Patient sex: M
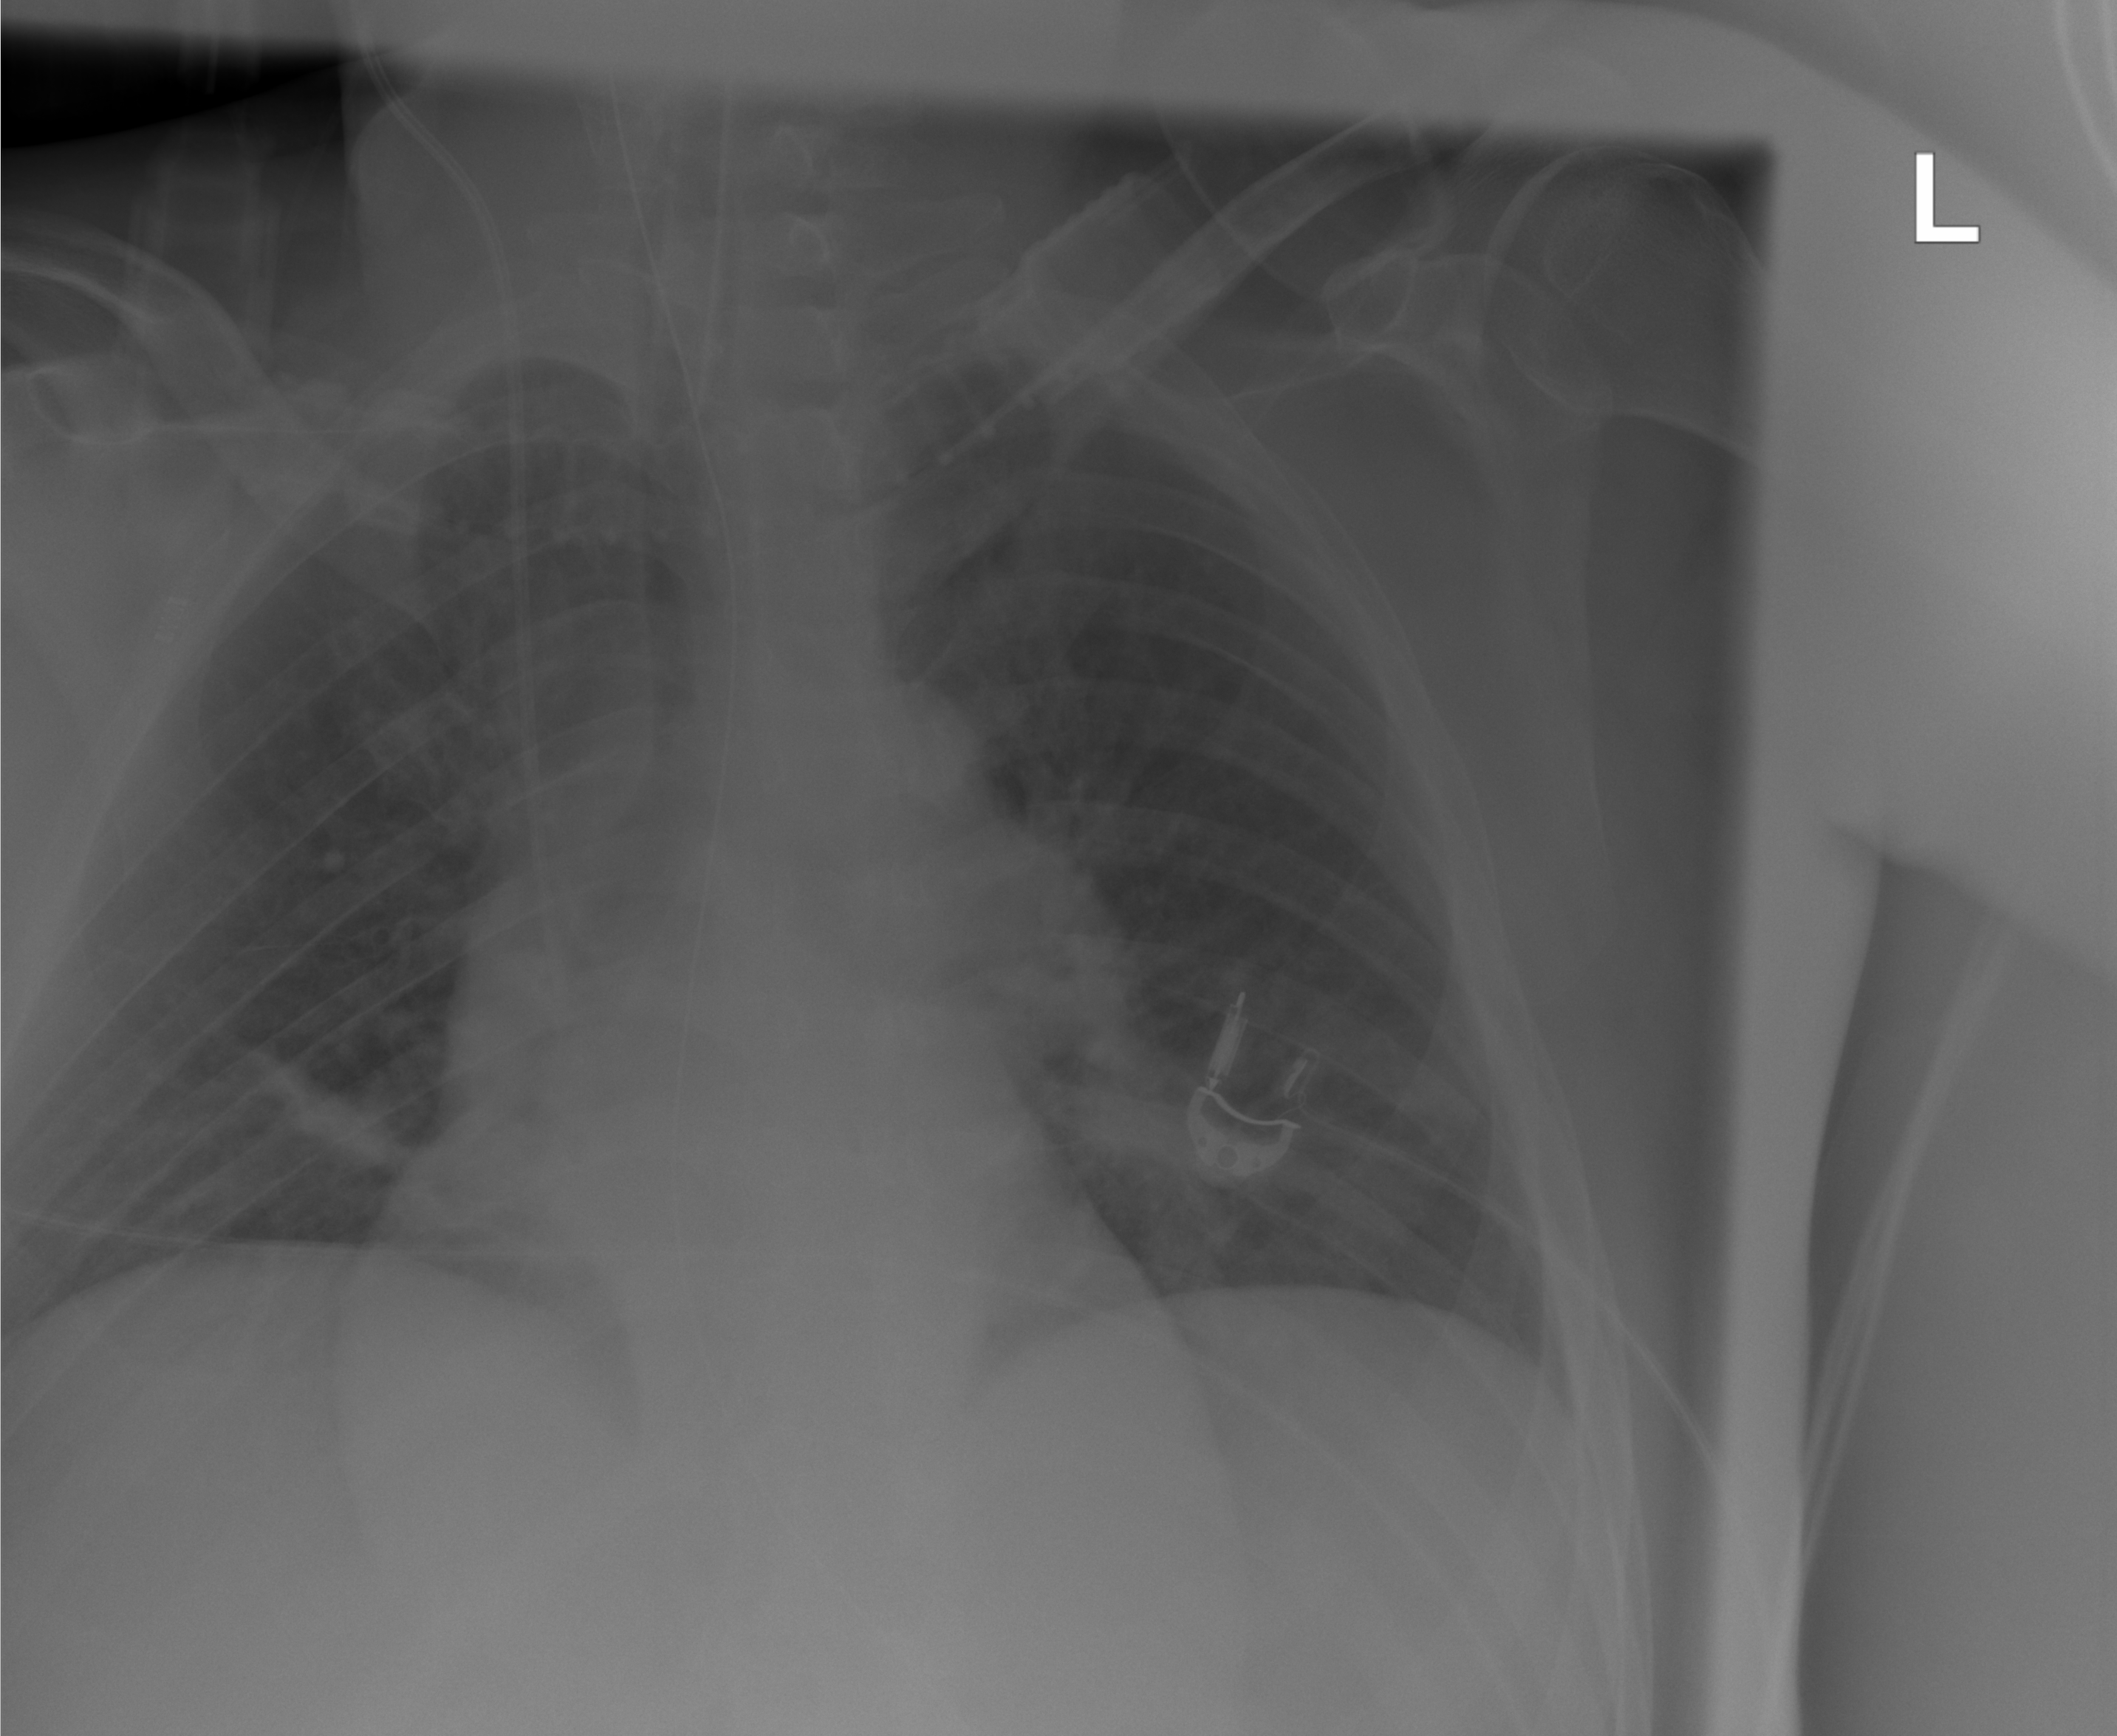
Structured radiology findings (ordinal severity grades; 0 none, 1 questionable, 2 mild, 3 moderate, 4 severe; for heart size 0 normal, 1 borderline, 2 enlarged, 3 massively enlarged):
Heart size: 2
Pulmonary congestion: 2
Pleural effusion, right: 0
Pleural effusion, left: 0
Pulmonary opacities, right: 1
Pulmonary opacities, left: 1
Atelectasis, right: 2
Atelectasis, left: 0